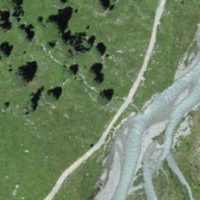
EUNIS habitat code: 31
Species observed at this site:
Campanula barbata
Cyaniris semiargus
Botrychium lunaria
Polyommatus icarus